Field crop: maize
Growth stage: 2
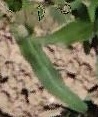
Species: maize